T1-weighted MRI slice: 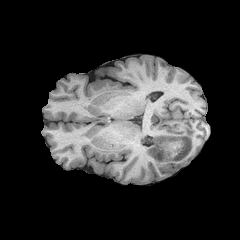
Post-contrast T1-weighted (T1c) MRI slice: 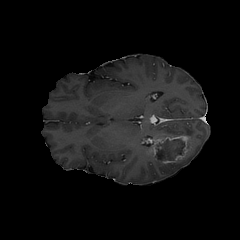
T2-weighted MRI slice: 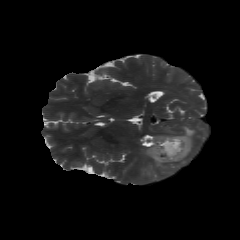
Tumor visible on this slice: yes